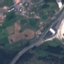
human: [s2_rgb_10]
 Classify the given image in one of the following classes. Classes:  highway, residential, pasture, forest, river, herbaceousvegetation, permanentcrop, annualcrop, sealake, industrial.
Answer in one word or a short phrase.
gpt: Highway